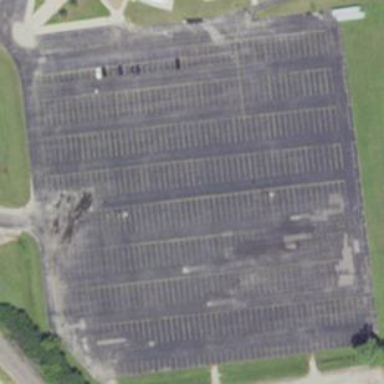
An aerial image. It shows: Parking area with asphalt surface.